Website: home-depot
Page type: review-order
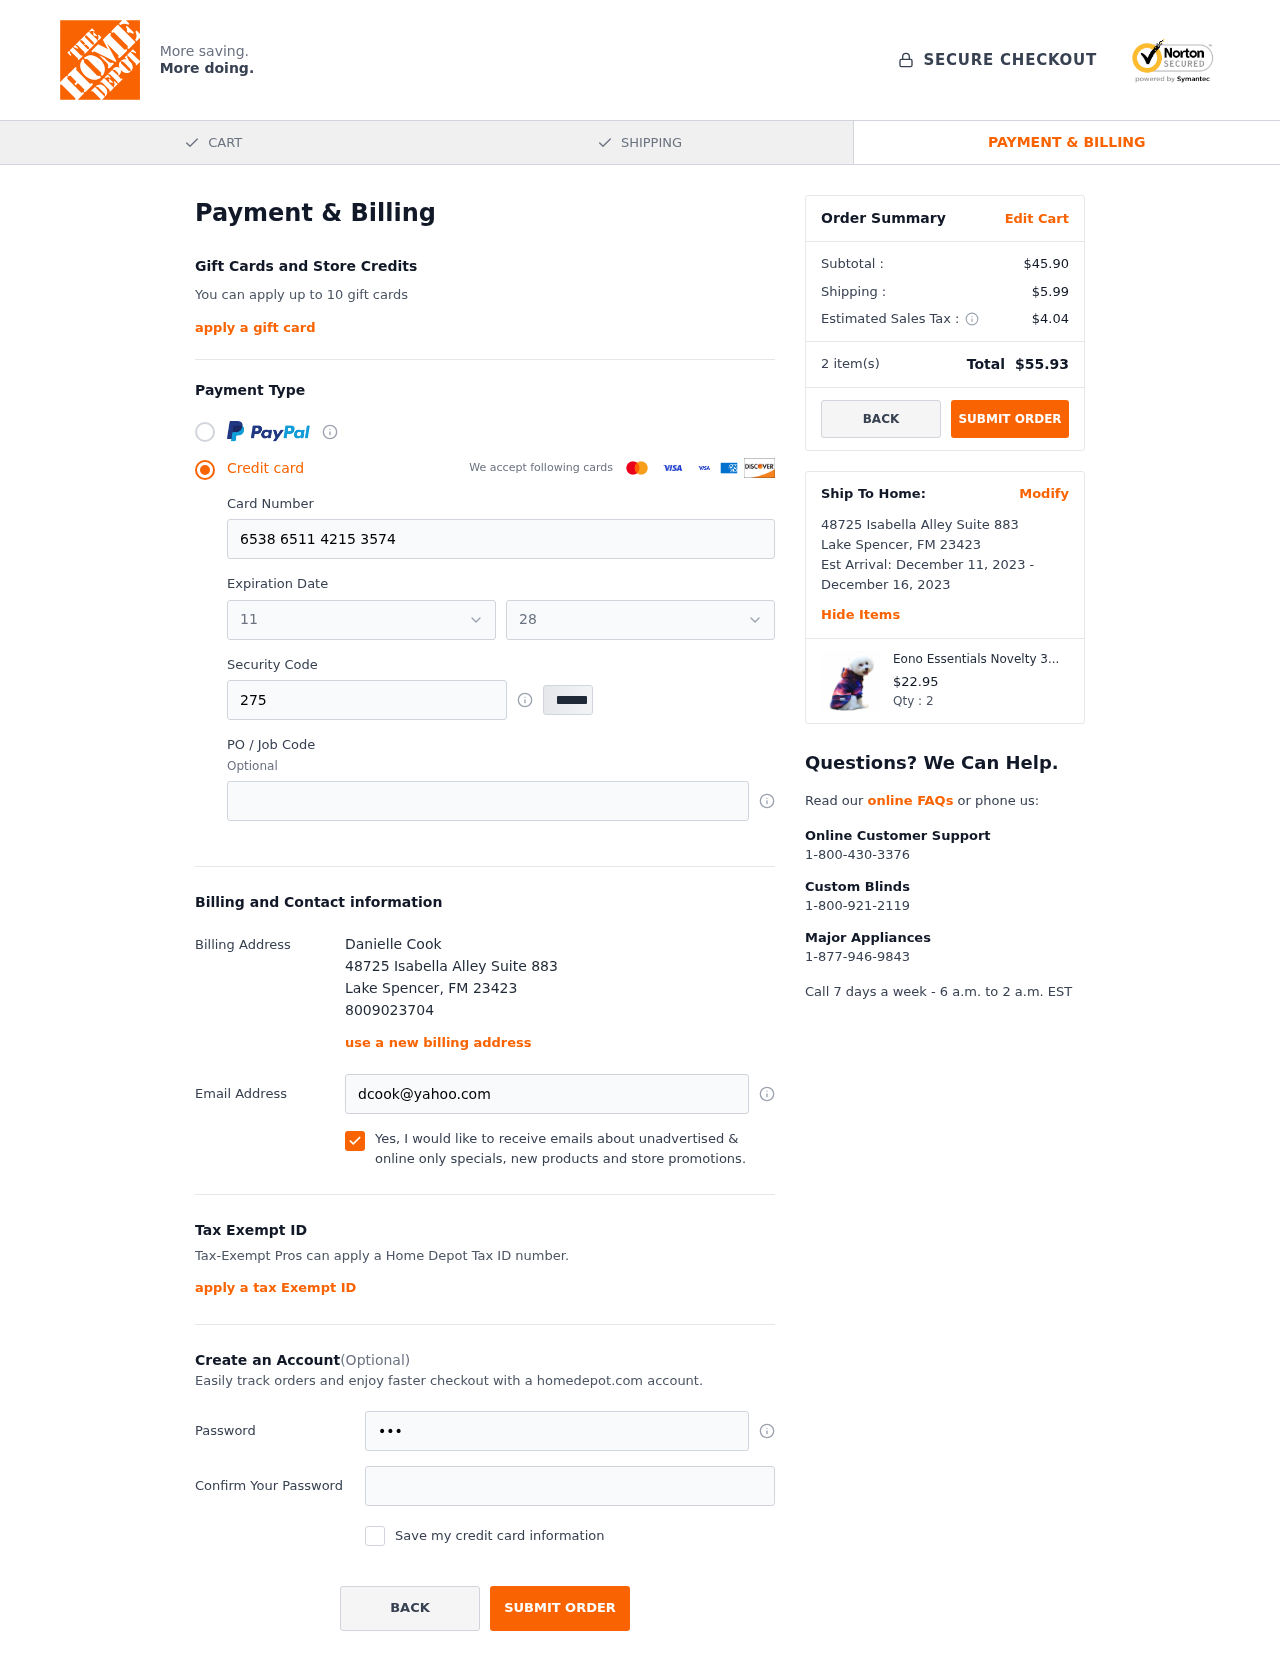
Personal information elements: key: PII_CARD_EXPIRY_MONTH
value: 11
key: PII_CARD_EXPIRY_YEAR
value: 28
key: PII_CITY
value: Lake Spencer
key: PII_FULLNAME
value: Danielle Cook
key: PII_PHONE
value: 8009023704
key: PII_POSTCODE
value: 23423
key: PII_STATE_ABBR
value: FM
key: PII_STREET
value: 48725 Isabella Alley Suite 883
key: PII_CARD_NUMBER
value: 6538 6511 4215 3574
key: PII_CARD_CVV
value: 275
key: PII_EMAIL
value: dcook@yahoo.com
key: PII_STREET2
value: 48725 Isabella Alley Suite 883
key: PII_STATE
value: FM
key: PII_POSTCODE2
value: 23423
Product elements: key: PRODUCT1_NAME
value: Eono Essentials Novelty 3D Print Starry Sky Basic Dog Hoodie Polyester Pet Sweatshirt for Small Medi
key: PRODUCT1_PRICE
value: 22.95
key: PRODUCT1_QUANTITY
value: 2
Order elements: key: ORDER_SUBTOTAL
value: $45.90
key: ORDER_SHIPPING_COST
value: $5.99
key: ORDER_TAX
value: $4.04
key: ORDER_NUM_ITEMS
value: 2
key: ORDER_TOTAL
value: $55.93
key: ORDER_SHIPPING_DATE
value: December 11, 2023
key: ORDER_DELIVERY_DATE
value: December 16, 2023